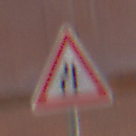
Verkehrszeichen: EinseitigVerengteFahrbahnLinks
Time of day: MorningAfternoon
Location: Outdoor (Nature)
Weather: Clear
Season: Summer
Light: Natural